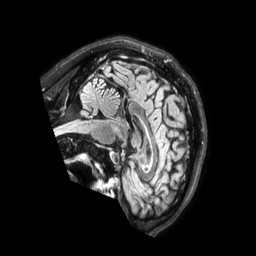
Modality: FLAIR
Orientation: sagittal
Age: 53
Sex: male
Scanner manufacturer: philips
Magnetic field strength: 3 T
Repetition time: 4.8 s
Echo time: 0.34 s